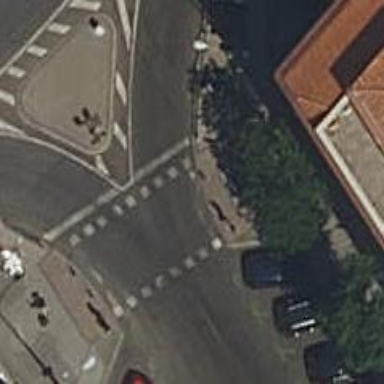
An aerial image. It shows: Zebra crossing with traffic signals.